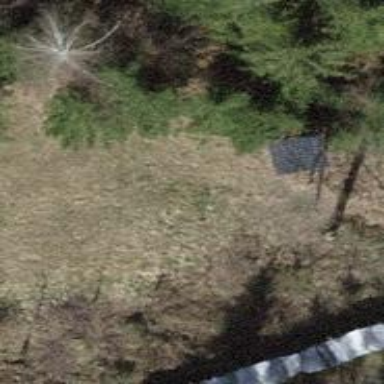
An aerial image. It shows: Hunting stand.